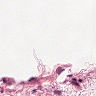
Metastatic tissue present: no